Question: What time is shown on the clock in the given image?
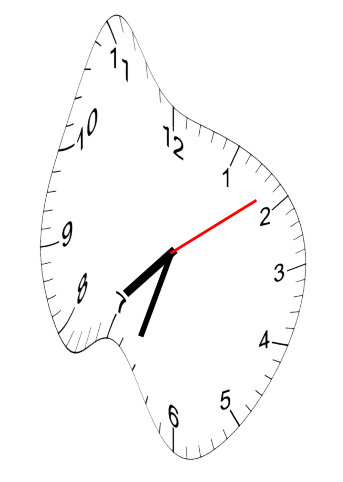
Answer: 07:33:09